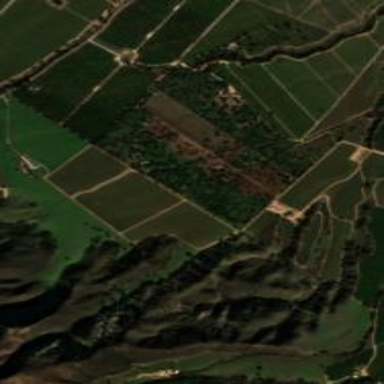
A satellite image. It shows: Vineyard growing grapes.